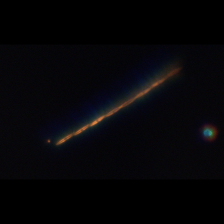
Taxon: Psuedo-nitzschia
Group: Diatoms